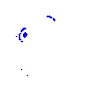
Particle: pion